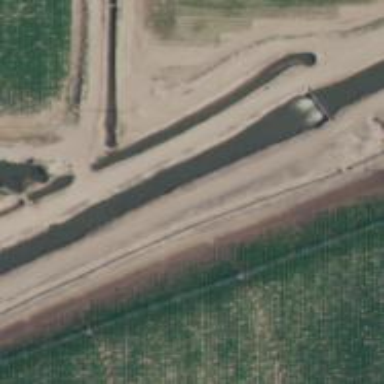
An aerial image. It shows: Canal.